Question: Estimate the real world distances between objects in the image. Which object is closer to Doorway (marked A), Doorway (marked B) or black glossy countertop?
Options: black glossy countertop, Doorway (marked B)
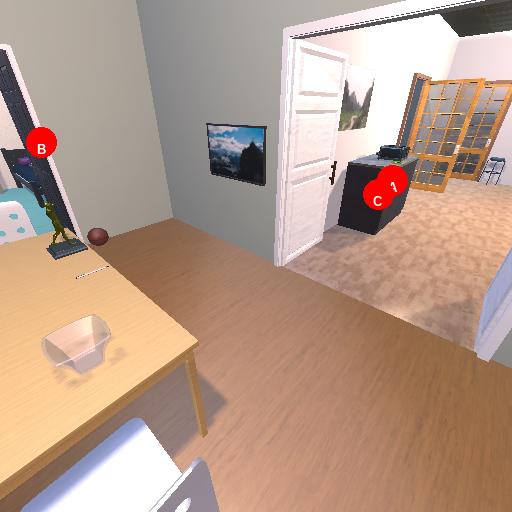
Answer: black glossy countertop